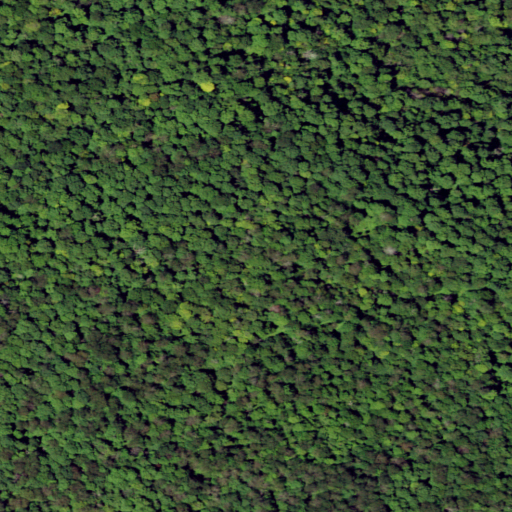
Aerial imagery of mountain in New York named Rock Rift Mountain containing deciduous forest and mixed forest